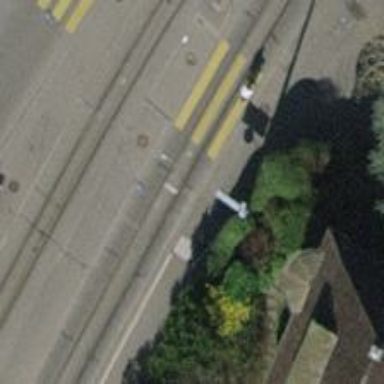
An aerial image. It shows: Tram stop with public transport stop position for trams.